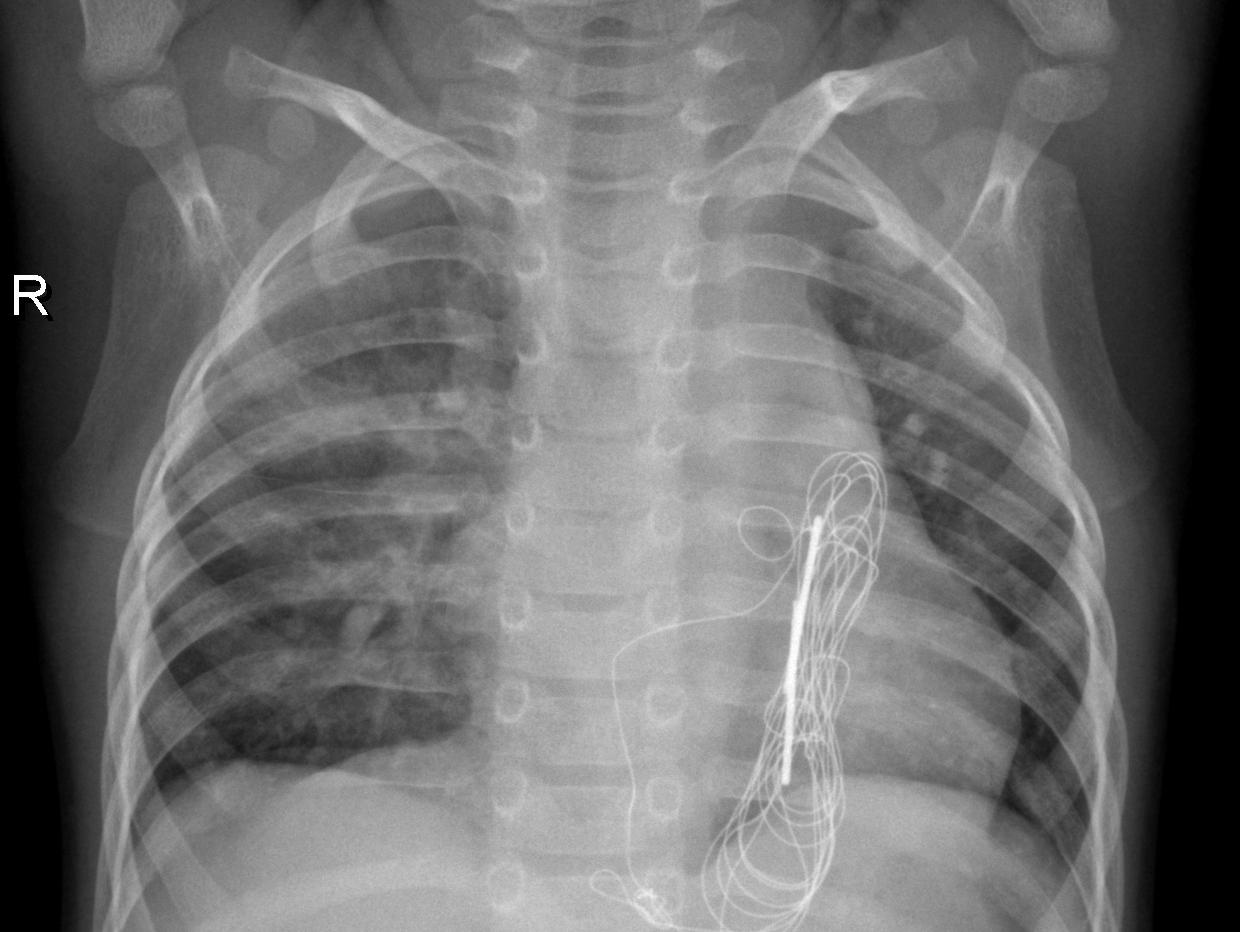
Diagnosis: PNEUMONIA